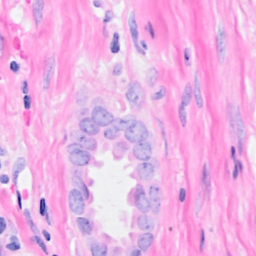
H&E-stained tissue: Breast